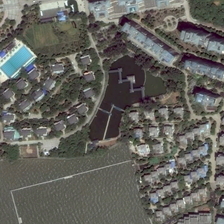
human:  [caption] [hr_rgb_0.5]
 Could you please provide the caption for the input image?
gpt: many green trees and buildings are near a pond .

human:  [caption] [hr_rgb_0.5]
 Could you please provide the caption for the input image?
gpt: many green trees and buildings are near a pond .

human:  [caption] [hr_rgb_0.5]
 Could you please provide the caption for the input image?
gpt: many green trees and buildings are near a pond .

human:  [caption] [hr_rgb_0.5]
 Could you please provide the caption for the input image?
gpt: many green trees and buildings are near a pond .

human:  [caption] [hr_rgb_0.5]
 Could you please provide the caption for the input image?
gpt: many green trees and buildings are near a pond .